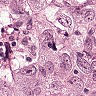
Metastatic tissue present: yes